Question: I have a problem with Facebook login. I create app on my Facebook id, and from my app i am able to login and get user Inforamtion. it works properly with my Facebook username. But when I am Login with other user name in Facebook and get data it not working. Why it's work for me.but not other user.
it shows the following error.

if i login with my Id then it works properly.
please help me. what is the problem?
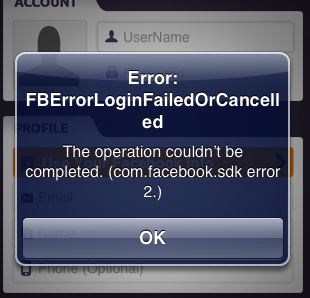
Answer: Set sandbox mode to no in your application settings in facebook.